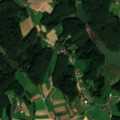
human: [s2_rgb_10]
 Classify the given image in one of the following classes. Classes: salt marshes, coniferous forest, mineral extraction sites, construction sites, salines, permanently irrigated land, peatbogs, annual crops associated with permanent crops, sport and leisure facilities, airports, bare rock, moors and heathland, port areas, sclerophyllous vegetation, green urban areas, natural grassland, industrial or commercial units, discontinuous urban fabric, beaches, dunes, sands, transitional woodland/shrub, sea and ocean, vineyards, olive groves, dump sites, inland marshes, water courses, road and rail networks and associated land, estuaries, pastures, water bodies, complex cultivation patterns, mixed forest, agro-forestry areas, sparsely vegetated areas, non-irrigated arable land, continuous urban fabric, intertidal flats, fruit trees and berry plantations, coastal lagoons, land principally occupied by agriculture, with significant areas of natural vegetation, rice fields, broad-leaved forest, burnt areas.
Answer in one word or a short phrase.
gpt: pastures, complex cultivation patterns, broad-leaved forest, water bodies